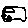
Label: car